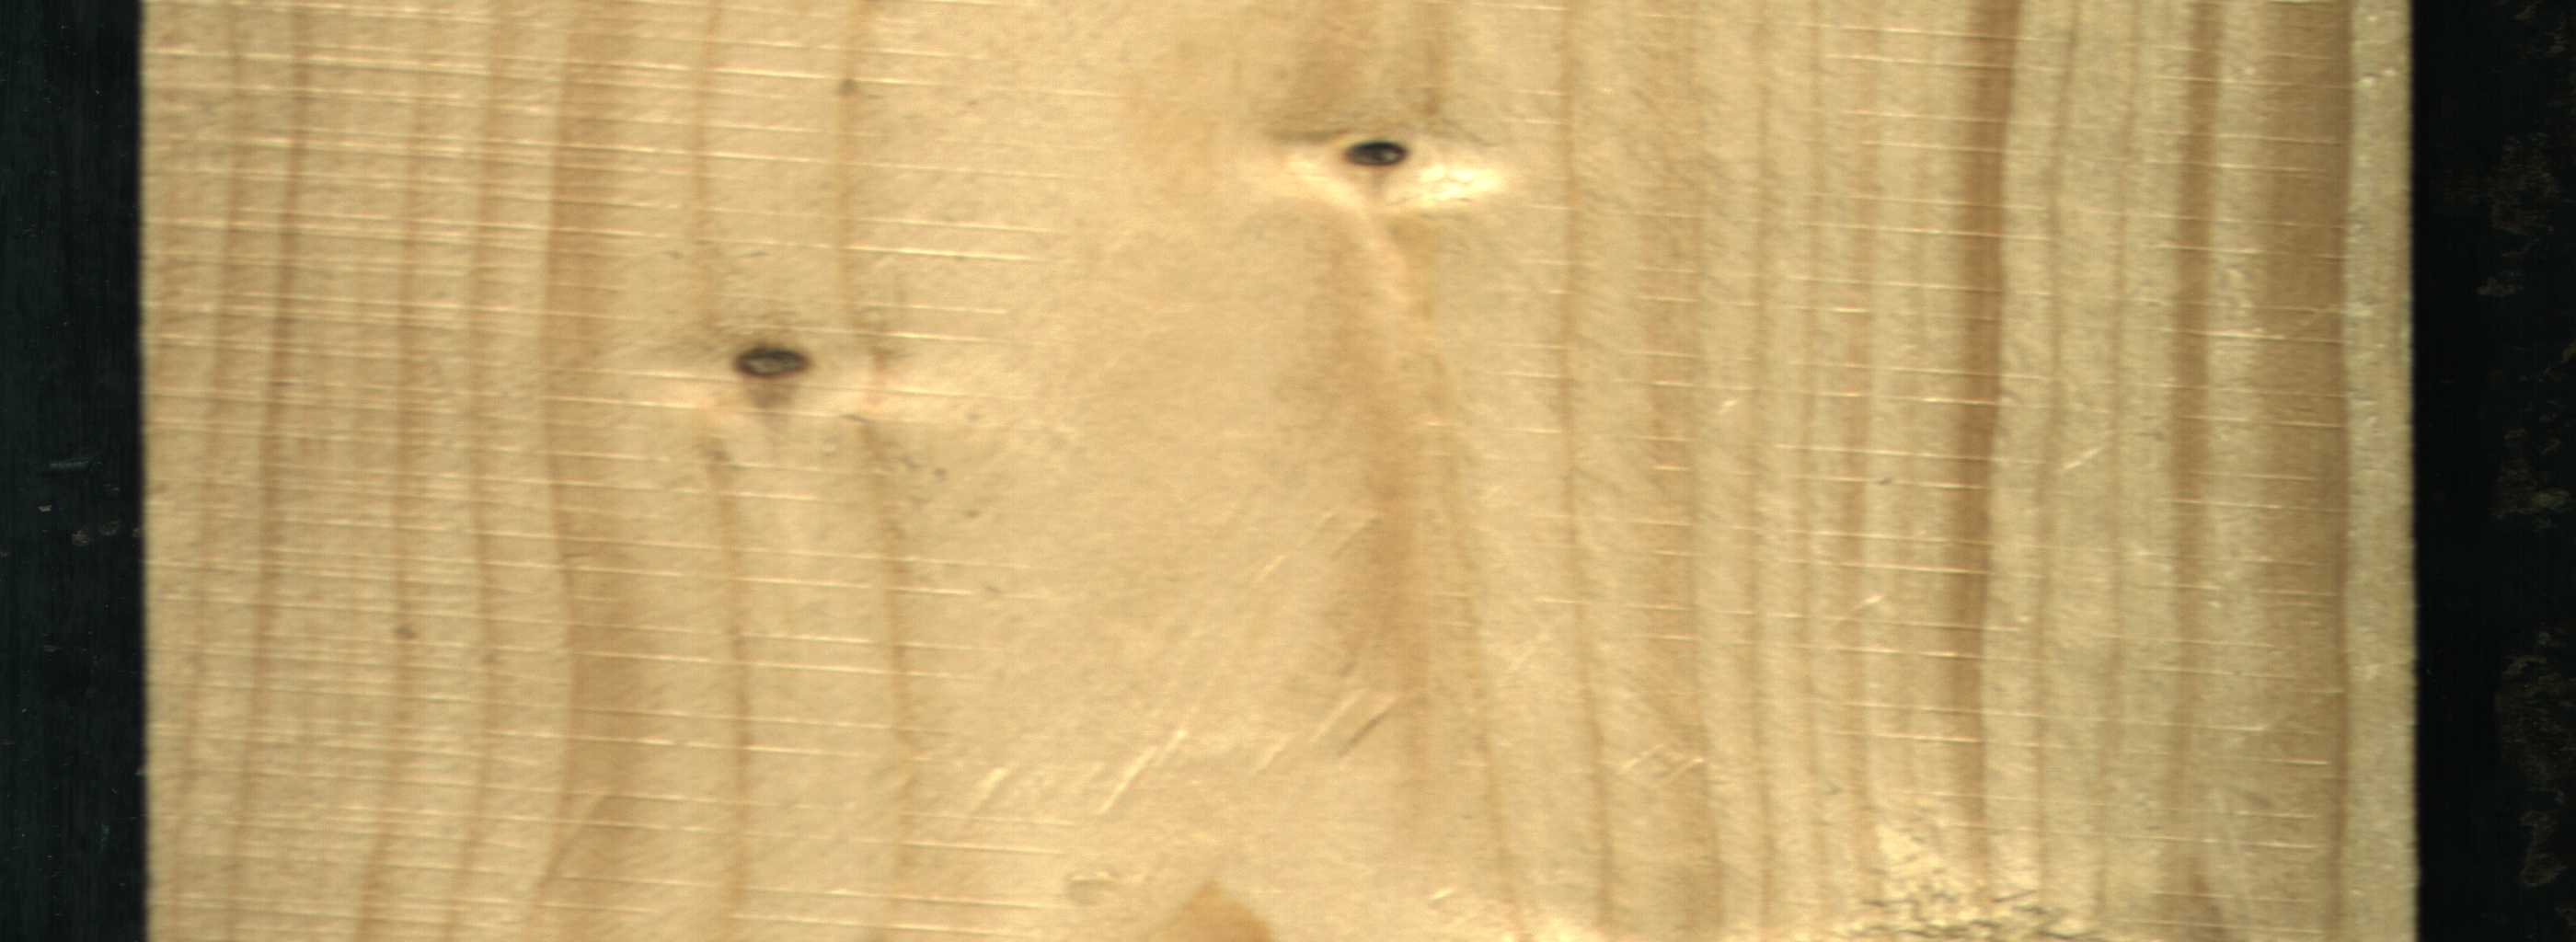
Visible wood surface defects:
Quartzity
Dead_Knot
Live_Knot